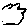
Label: cloud